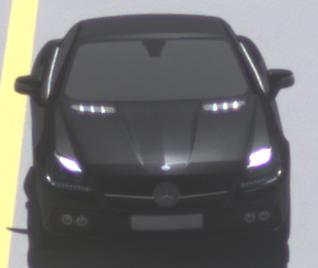
Make: Mercedes-Benz
Model: SLK 200
Detailed model: SLK-Class (172)
Model produced from: 2011/03
Model produced until: 2015/04
Doors: 2
Color: black
Road condition: dry road
Daytime: midday
Contrast: high contrast